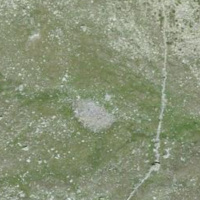
EUNIS habitat code: 26
Species observed at this site:
Aporia crataegi
Melanargia galathea
Issoria lathonia